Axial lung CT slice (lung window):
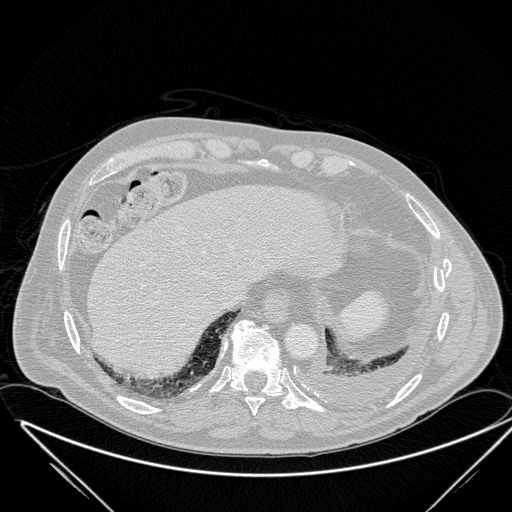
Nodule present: no